Question:
1. I have provided a screenshot of my CredentialProvider window. In this window everything is fine now but i don't want to show Switch User button to the user. How i can do this. I am just editing Win-7 SDK sample for CredentialProvider (C++). Anyone can help me, or any link for code help.
2. One more thing I want to ask is by default, the username text box displaying EditText in grey color. How i could change it to Username text. I can set text in SHStrDupW(L"", &_rgFieldStrings[SFI_EDIT_TEXT]); code but its not setting in background text. is there any hack for this.
Thanks SO members
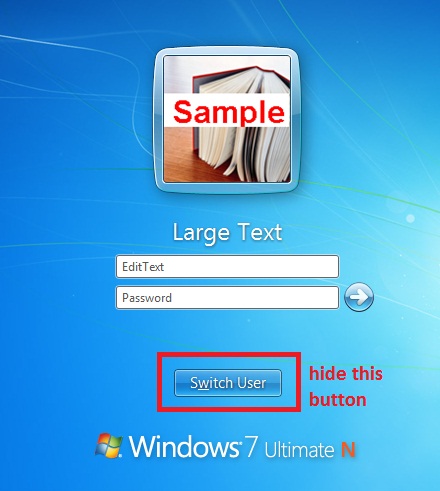
Answer: You cannot directly prevent the Switch User button from appearing; if the conditions are present that cause it to appear, then it's going to appear. What you can do however: prevent the conditions that cause it to appear.
That button appears either when a tile is in the selected state and 1.) your credential provider is enumerating tiles other than the one that is selected, or 2.) other credential providers are enumerating tiles.
The first condition is easy to prevent: In GetCredentialCount(), always report that you will enumerate only one credential. (This means of course that you must structure the tile to handle all users.)
To prevent the second condition, you will have to implement a credential provider filter. (Search for the "ICredentialProviderFilter" interface if you don't know what that is.)
Good luck.